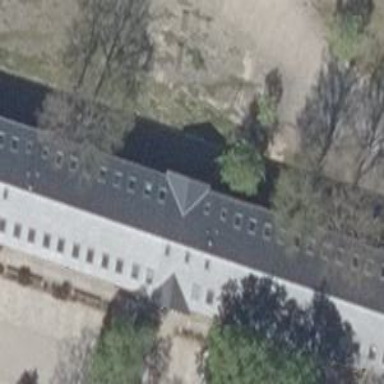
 originally stable and now used as school."